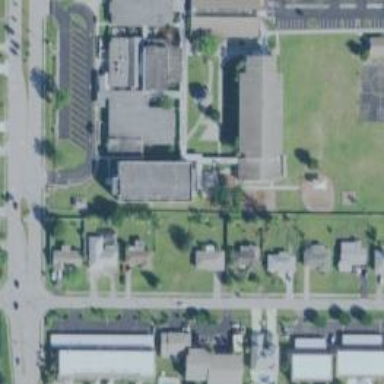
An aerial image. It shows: School.